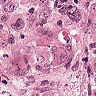
Metastatic tissue present: yes